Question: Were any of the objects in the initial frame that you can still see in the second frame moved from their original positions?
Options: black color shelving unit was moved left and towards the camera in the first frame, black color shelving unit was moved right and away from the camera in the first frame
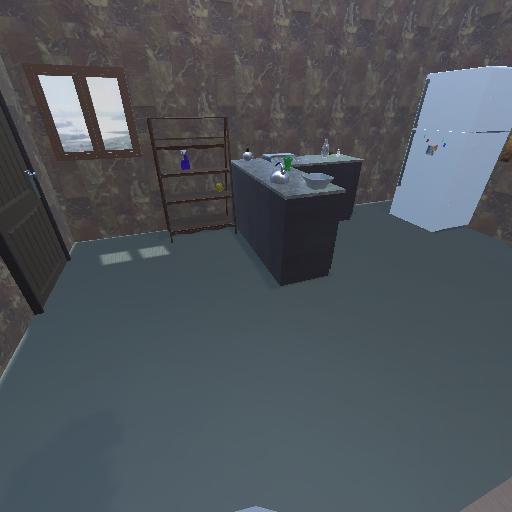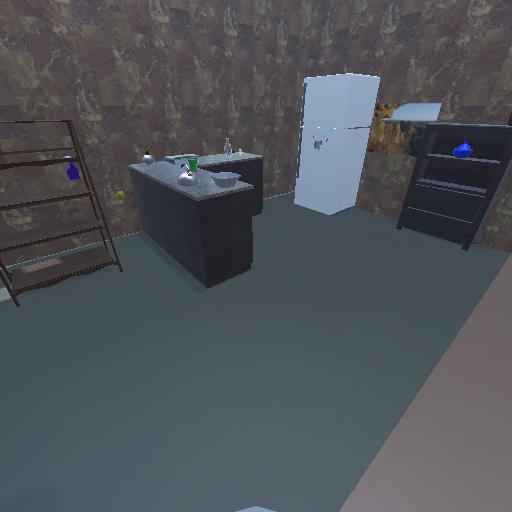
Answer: black color shelving unit was moved left and towards the camera in the first frame